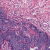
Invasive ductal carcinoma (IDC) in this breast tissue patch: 0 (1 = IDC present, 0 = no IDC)